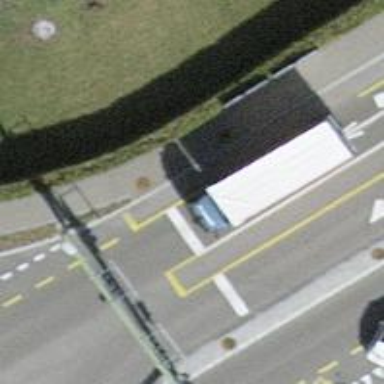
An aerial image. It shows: Road with traffic signals.